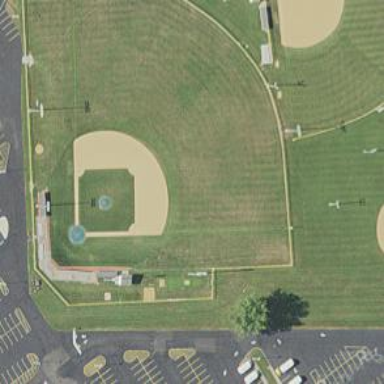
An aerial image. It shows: Baseball pitch for leisure and sports activities.